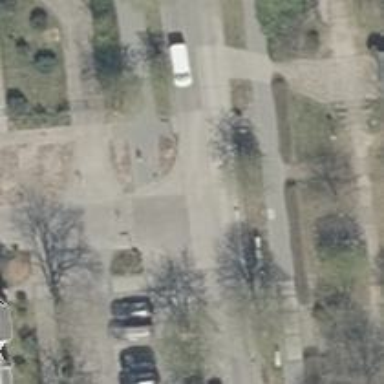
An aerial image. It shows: Residential road with concrete surface. There is separate sidewalk.